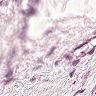
Metastatic tissue present: no